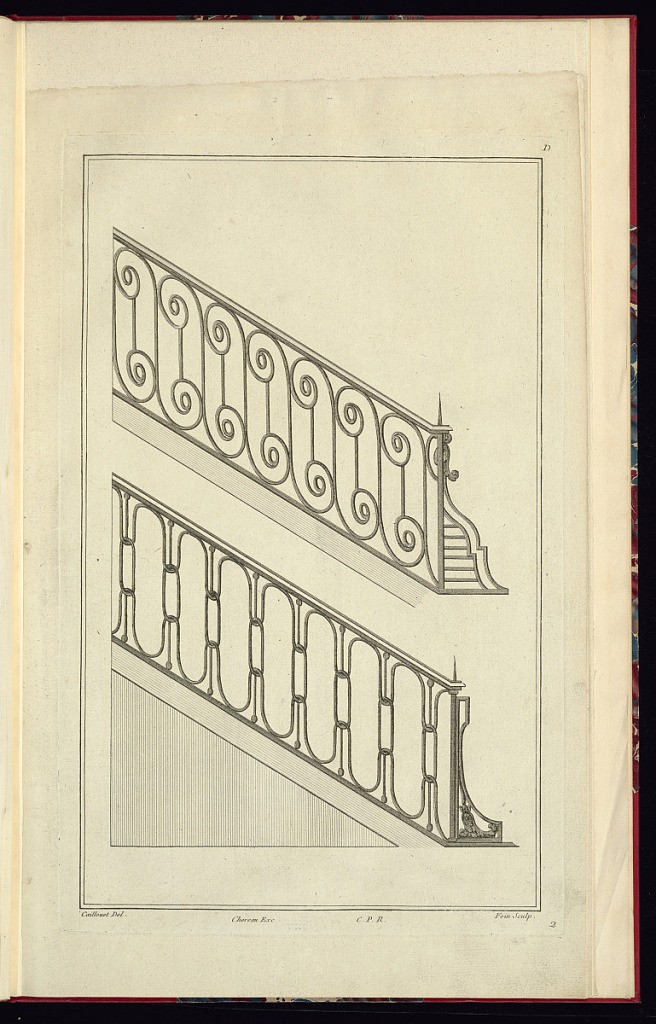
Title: Two Staircase Balustrade Designs
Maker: Caillouet, French, mid-18th century
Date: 1775–87
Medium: Engraving and etching on paper
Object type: Print
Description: Two designs for wrought-iron staircase balustrades featuring scrolling bands and scrolling leaves. The plate is signed and numbered.